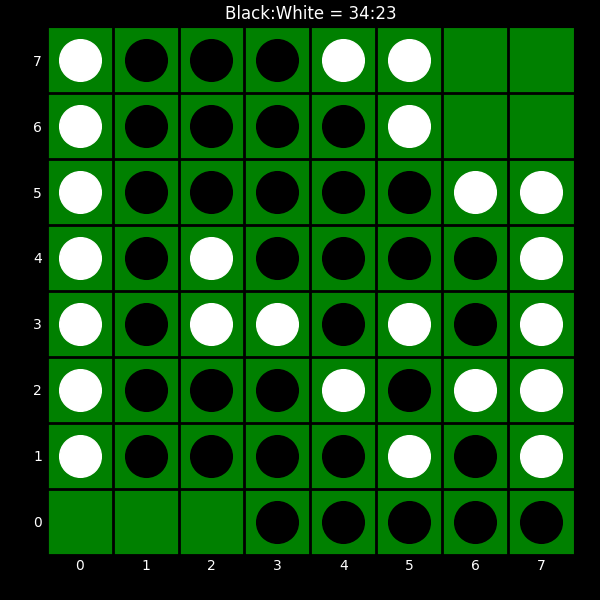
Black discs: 34
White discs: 23